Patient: sex F, age 57
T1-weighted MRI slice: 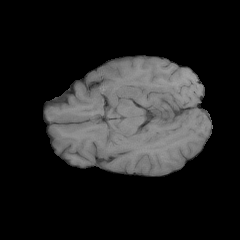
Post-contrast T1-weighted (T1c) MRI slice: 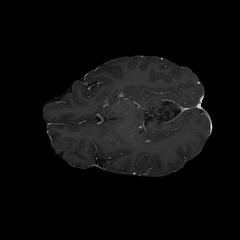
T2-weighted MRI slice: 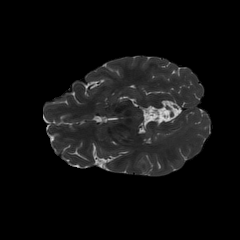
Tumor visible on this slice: no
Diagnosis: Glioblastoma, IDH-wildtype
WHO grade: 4